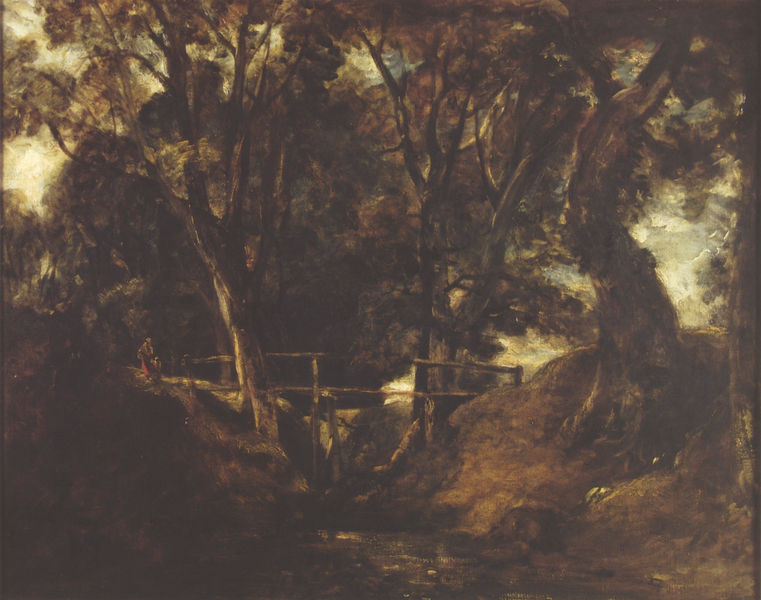
Titel: Helmingham Dell
Künstler: John Constable
Standort: Paris
Institution: Musée du Louvre
Schlagwörter: baum, blau, blätter, dunkel, gemälde, himmel, laub, mann, schatten, wasser, weiß, wolken, baumstämme, bäume, fluss, grün, landschaft, menschen, ocker, ufer, äste, braun, frau, grau, holz, licht, schwarz, straße, rot, weg, wiese, wolke, beige, mensch, steine, öl, ast, bach, baumstamm, erde, natur, stamm, zweige, brücke, gewässer, pfad, sonne, dunkelheit, figur, realismus, blatt, person, england, schön, wald, hellblau, düster, hang, sonnenlicht, tag, geröll, schlucht, herbst, sepia, französisch, böschung, romantik, strom, ölgemälde, steg, stämme, blue, people, white, dark, gold, green, woman, brown, geländer, wooden, wurzel, flussbett, baun, leinwand, sonnig, trüb, wood, wurzeln, clouds, rocks, sky, tree, wanderer, brauntöne, rinde, landscape, nature, water, trees, barbizon, autumn, forest, grass, light, river, stream, lumière, ombre, shadow, arbre, paysage, roots, fall, krumm, bridge, leaves, astgabeln, holzbrücke, pont, forrest, shadows, rivière, boulders, leafs, woods, massive, trunks, ligt, luabwerk, mannanderer, reale landschaft, ufel, 19. jahrhundert, fenwald, creek, wutzel, oils, shadowy, riverbed